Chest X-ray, PA view. Patient: 72 years old, sex M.
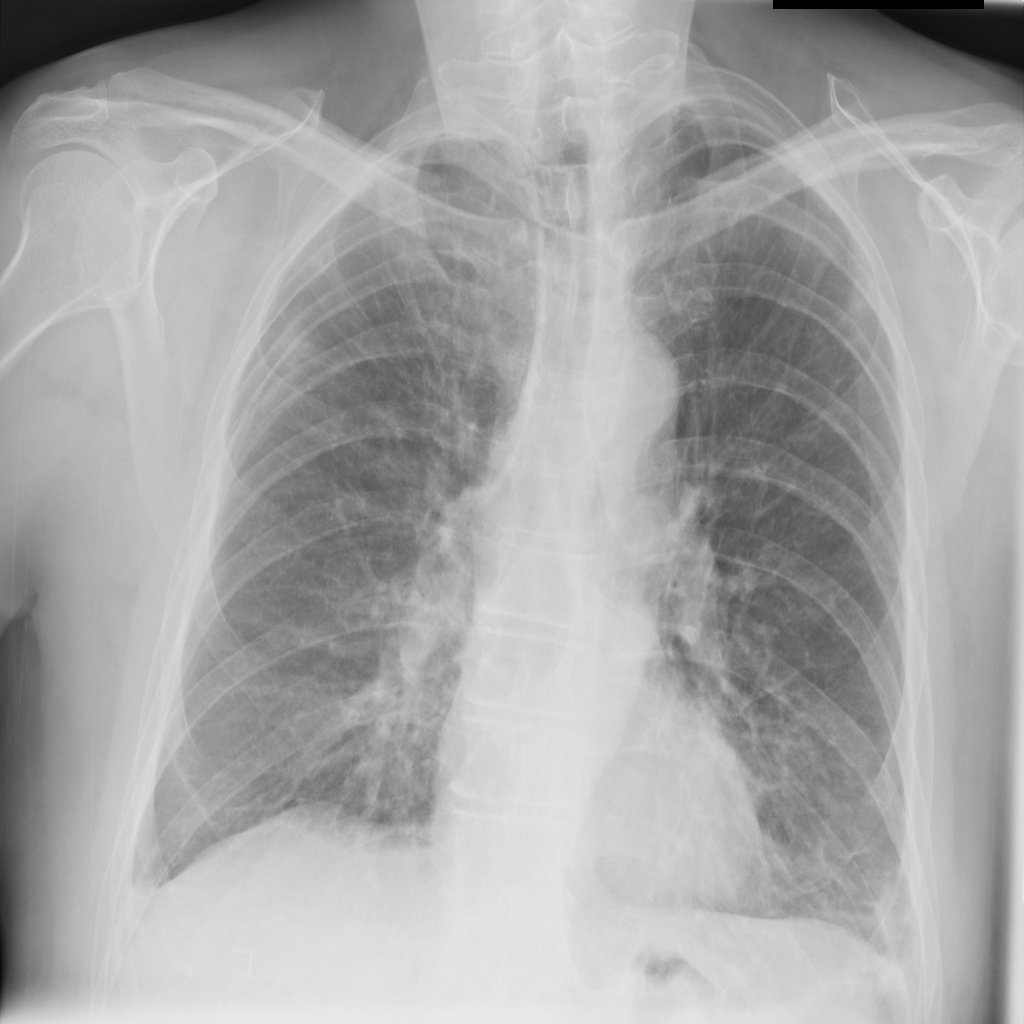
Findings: Effusion, Pleural_Thickening